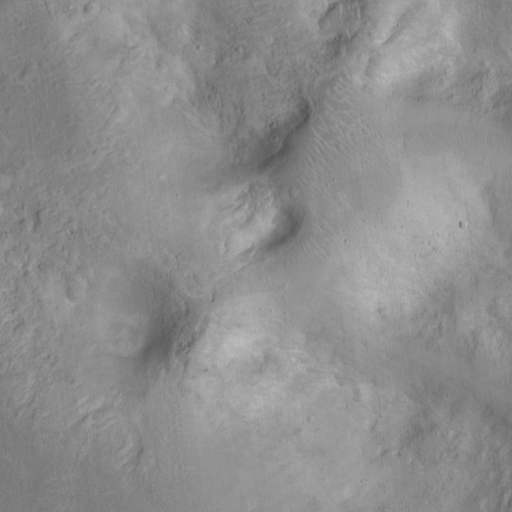
Objects detected: cone, cone, cone, cone, cone